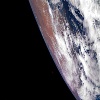
Label: cloud